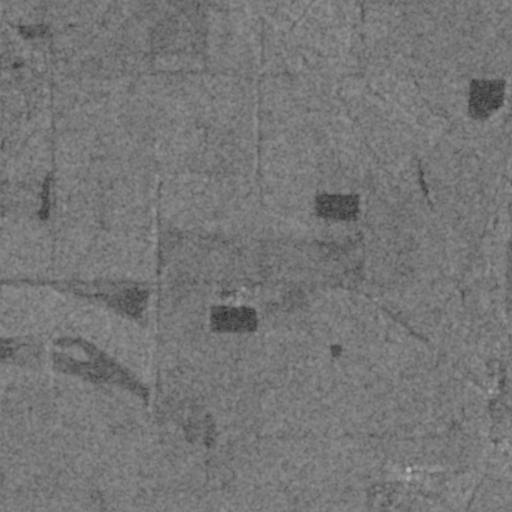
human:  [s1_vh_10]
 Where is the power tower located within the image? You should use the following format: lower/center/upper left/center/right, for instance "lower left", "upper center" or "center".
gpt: The power tower is located in the center right of the image.
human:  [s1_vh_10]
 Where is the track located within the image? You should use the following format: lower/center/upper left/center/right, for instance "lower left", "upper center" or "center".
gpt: The track is located in the lower right of the image.
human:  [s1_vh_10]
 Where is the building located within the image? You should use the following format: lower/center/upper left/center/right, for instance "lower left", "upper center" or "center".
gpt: The building is located in the lower right of the image.
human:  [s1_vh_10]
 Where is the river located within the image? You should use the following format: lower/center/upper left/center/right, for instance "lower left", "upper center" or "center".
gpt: The river is located in the lower right of the image.
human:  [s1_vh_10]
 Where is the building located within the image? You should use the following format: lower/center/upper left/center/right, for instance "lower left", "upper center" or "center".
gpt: The building is located in the lower right of the image.
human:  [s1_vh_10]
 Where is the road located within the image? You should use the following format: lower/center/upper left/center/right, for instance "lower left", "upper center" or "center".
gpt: There is no road in the image.

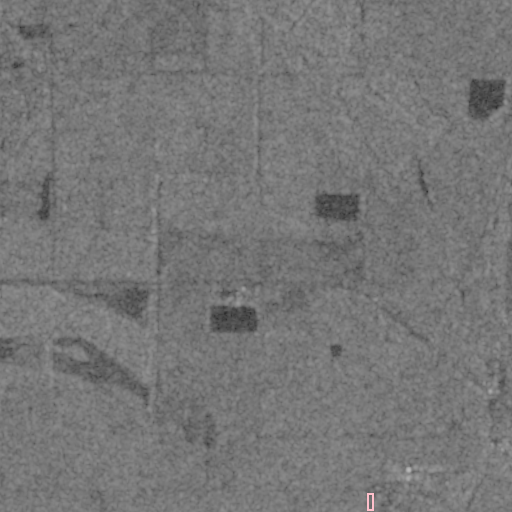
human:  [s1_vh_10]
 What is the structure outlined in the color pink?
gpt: The structure outlined in pink is a track.
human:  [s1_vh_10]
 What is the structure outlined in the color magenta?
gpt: There is no magenta outline.